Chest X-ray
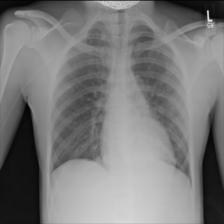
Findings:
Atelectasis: positive
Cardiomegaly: negative
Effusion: negative
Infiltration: negative
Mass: negative
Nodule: negative
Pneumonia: negative
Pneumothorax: negative
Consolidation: positive
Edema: negative
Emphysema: negative
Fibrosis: negative
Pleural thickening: negative
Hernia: negative